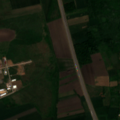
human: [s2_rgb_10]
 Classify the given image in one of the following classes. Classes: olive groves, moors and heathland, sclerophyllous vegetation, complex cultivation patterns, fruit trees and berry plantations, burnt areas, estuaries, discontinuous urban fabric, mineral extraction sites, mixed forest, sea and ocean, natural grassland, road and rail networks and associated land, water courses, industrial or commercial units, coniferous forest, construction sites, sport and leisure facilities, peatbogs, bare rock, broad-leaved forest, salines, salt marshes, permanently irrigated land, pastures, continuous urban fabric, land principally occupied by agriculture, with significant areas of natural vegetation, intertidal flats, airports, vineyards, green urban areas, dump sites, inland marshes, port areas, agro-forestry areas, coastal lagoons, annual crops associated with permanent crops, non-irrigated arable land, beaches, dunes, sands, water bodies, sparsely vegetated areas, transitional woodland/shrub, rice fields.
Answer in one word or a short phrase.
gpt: non-irrigated arable land, pastures, land principally occupied by agriculture, with significant areas of natural vegetation, broad-leaved forest